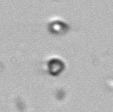
Label: Phaeocystis